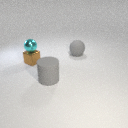
large gray rubber sphere behind large gray rubber cylinder